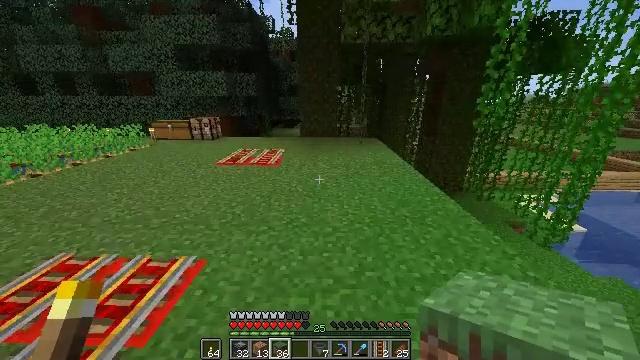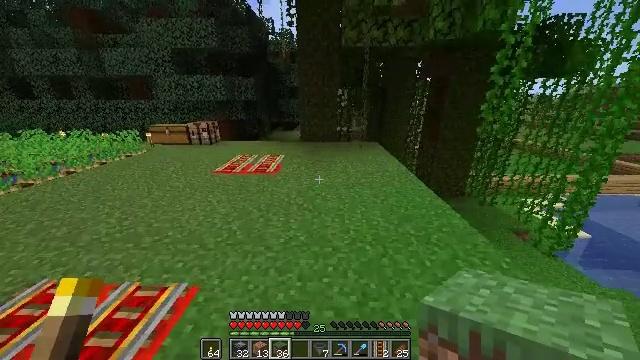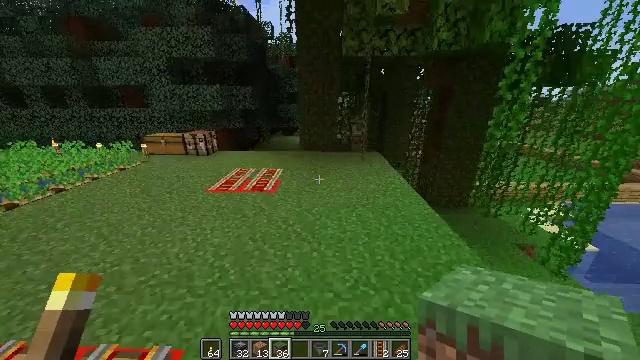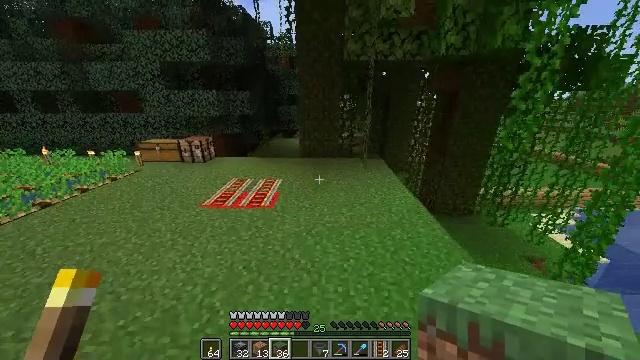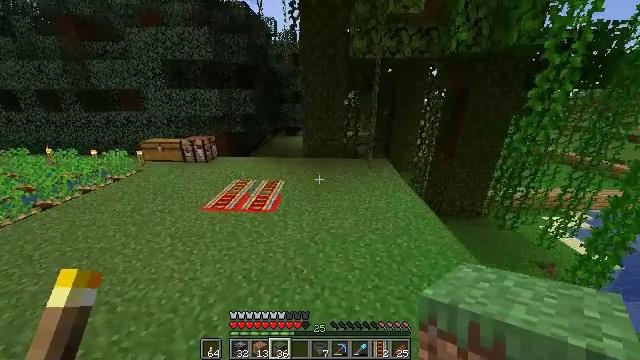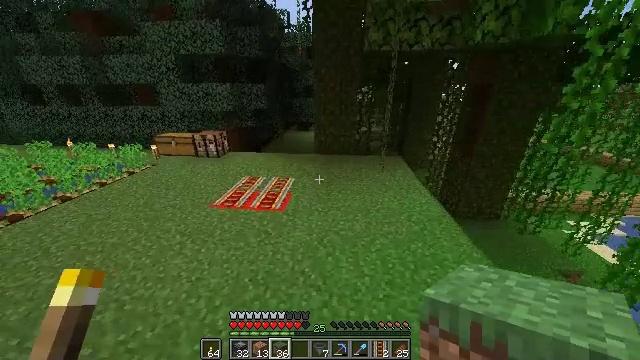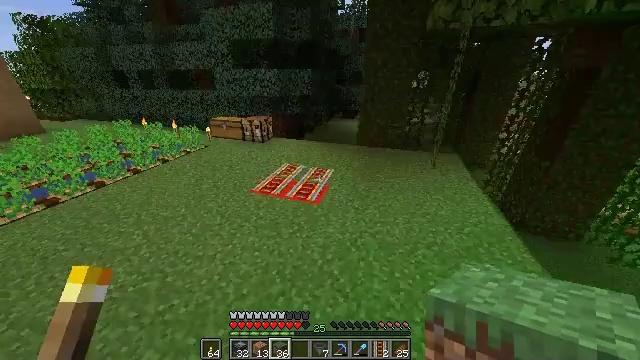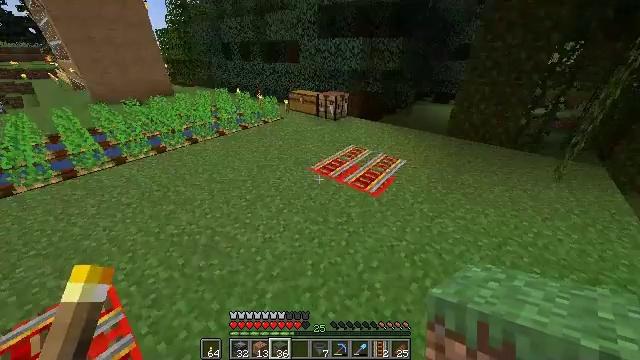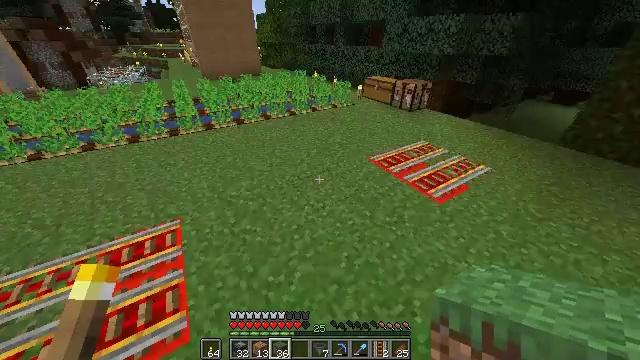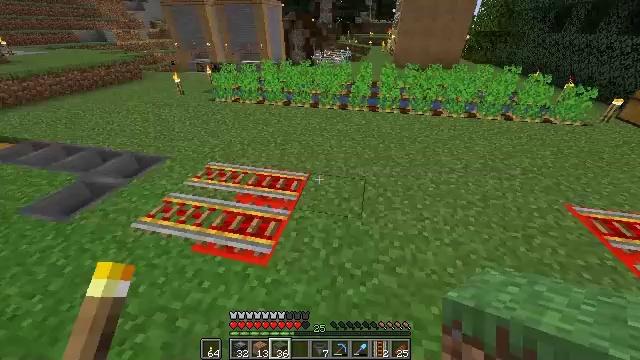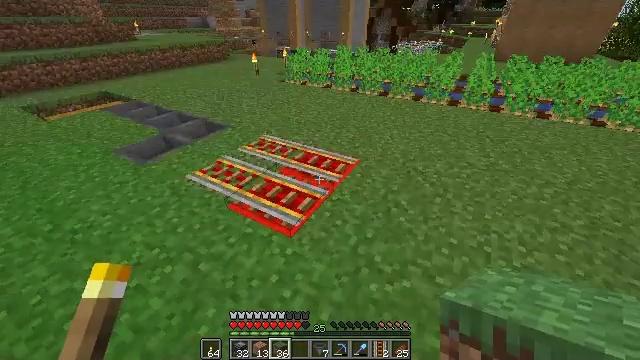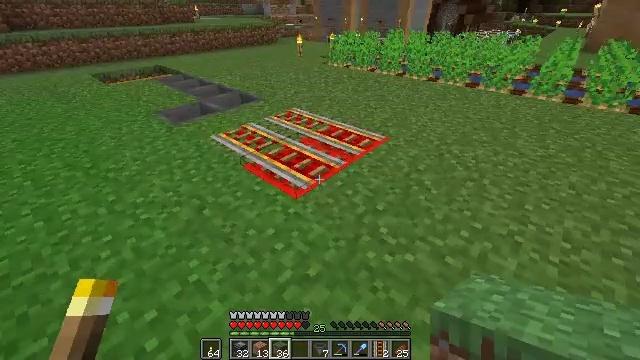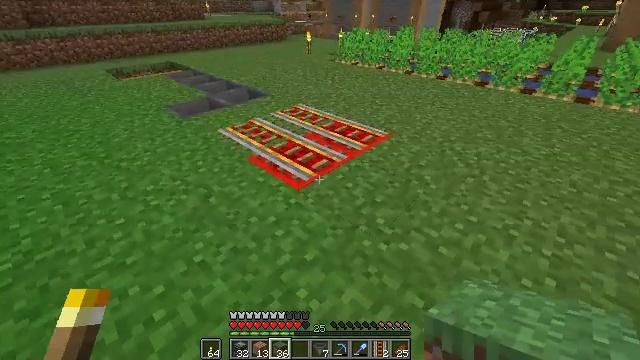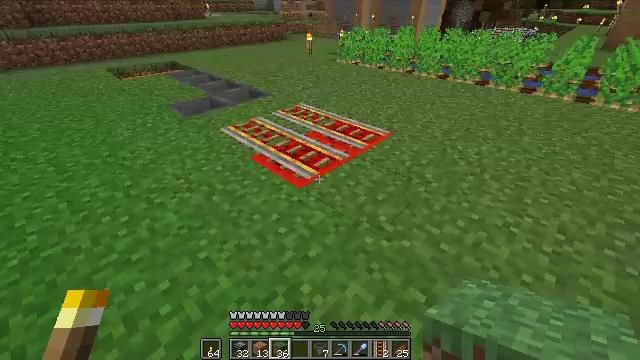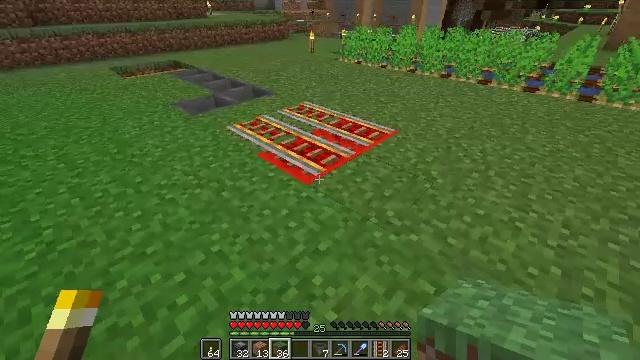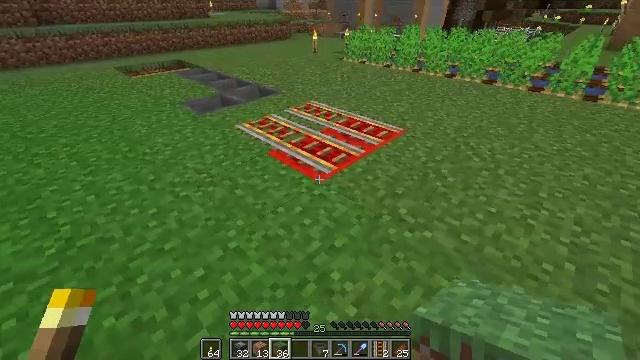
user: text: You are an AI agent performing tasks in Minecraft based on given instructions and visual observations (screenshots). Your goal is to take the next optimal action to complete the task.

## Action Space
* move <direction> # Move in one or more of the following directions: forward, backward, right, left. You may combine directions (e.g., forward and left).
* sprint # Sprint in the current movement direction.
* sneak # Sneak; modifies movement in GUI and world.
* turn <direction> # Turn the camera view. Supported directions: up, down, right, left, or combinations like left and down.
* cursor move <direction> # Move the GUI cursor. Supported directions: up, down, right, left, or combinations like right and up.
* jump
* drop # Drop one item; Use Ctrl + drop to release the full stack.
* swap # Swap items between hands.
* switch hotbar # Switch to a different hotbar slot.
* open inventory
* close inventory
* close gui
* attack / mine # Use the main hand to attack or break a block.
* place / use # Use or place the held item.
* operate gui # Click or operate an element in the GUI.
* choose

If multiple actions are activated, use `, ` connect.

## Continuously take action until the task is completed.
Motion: motion action
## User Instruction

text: Use the crafting table to craft a piston.
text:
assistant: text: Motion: move forward, sprint, jump
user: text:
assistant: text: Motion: move forward, sprint, jump
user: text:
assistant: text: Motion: move forward, sprint, jump
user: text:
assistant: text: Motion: move forward, turn left, jump
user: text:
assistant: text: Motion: move forward, turn left and down, jump
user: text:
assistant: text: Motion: move forward, turn left and down, jump
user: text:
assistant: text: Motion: move forward and move right, turn left and down
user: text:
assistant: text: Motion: move right, turn left and down
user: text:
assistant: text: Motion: move right, turn left
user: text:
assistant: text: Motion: turn left
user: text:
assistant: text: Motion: move left, turn left
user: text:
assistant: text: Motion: move left, turn left
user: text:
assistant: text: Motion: move left
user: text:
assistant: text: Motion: move left
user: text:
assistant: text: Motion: move left
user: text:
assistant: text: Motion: move left
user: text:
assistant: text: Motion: move left, turn up
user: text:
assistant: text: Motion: move left, turn up
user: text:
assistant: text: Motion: move left, turn right and up
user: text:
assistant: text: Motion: move left, turn right
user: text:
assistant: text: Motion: move left, turn right
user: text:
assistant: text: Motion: move left, turn right and up
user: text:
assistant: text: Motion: move forward and move left, turn right and up
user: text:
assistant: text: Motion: move forward and move left, turn right and up
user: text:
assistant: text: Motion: move forward and move left, turn right
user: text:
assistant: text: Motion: move forward and move left, turn right
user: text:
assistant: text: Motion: turn right
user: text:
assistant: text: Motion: no_op
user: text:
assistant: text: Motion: no_op
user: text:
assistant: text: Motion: no_op